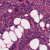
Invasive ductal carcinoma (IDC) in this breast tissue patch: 1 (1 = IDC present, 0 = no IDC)